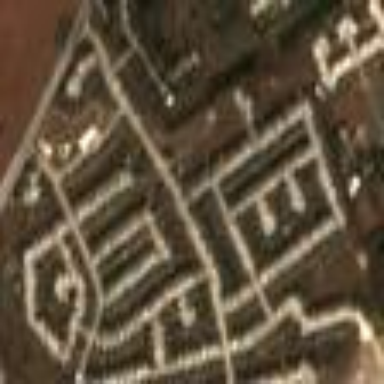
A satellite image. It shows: Residential area within subdivision.